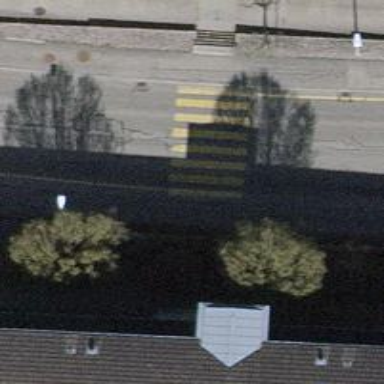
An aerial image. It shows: Uncontrolled zebra crossing on the road.